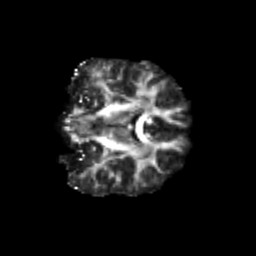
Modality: FA
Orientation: coronal
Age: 25
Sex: female
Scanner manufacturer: siemens
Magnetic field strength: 3 T
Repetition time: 3.5 s
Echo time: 0.125 s